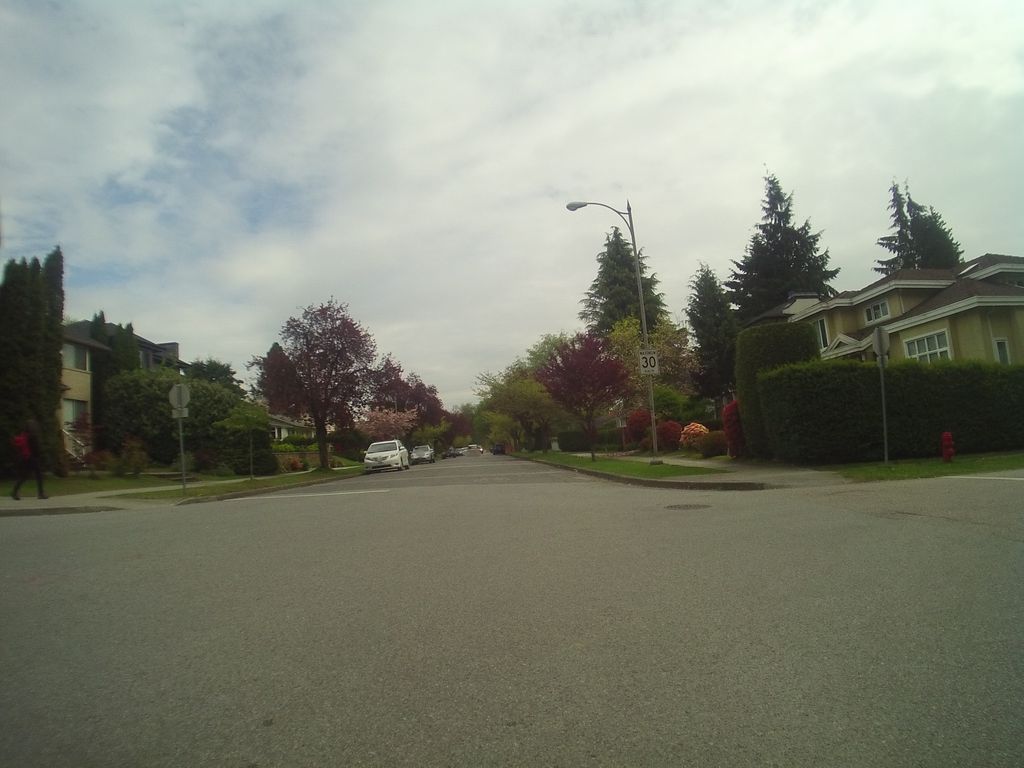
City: vancouver